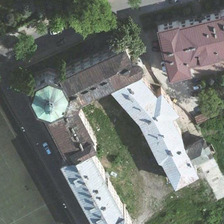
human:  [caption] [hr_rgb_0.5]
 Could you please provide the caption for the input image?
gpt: a church is near several green trees .

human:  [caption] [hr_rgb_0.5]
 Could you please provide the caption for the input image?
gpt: a church is near several green trees .

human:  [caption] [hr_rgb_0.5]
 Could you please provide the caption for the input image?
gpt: a church is near several green trees .

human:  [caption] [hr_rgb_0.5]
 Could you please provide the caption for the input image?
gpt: a church is near several green trees .

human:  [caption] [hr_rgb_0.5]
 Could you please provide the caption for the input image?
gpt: a church is near several green trees .